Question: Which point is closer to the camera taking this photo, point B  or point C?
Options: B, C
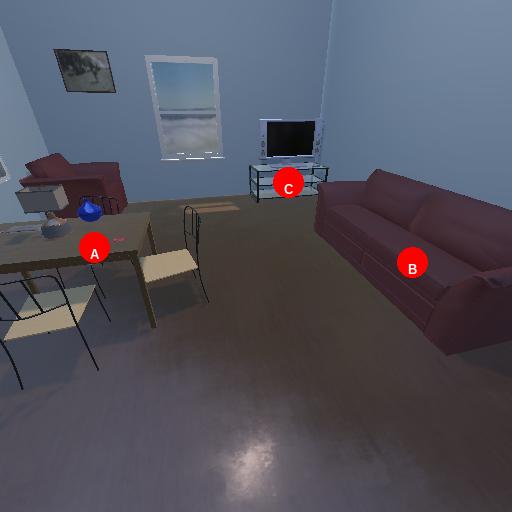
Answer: B